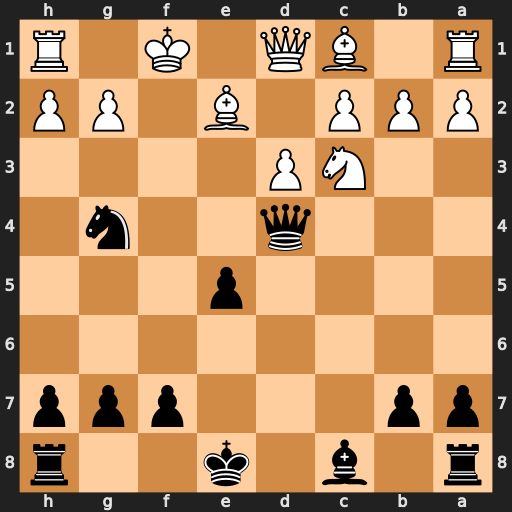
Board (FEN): r1b1k2r/pp3ppp/8/4p3/3q2n1/2NP4/PPP1B1PP/R1BQ1K1R
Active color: b
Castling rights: kq
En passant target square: -
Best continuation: Qf2#